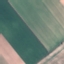
Land use / land cover: AnnualCrop